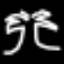
Label: palm tree